Question:
I have this result for my accelerometer , I would like to convert this to cm. what conversion would I have to do?
(.h)
'''
#import <UIKit/UIKit.h>
@interface ViewController : UIViewController<UIAccelerometerDelegate>
{
IBOutlet UILabel *xlabel;
IBOutlet UILabel *ylabel;
IBOutlet UILabel *zlabel;
}
@end
'''
(.m)
'''
#import "ViewController.h"
@interface ViewController ()
@end
@implementation ViewController
- (void)viewDidLoad
{
[super viewDidLoad];
[[UIAccelerometer sharedAccelerometer]setDelegate:self];
//Do any additional setup after loading the view,typically from a nib
}
- (void)didReceiveMemoryWarning
{
[super didReceiveMemoryWarning];
// Dispose of any resources that can be recreated.
}
- (void)accelerometer:(UIAccelerometer *)accelerometer didAccelerate:
(UIAcceleration *)acceleration{
[xlabel setText:[NSString stringWithFormat:@"%f",acceleration.x]];
[ylabel setText:[NSString stringWithFormat:@"%f",acceleration.y]];
[zlabel setText:[NSString stringWithFormat:@"%f",acceleration.z]];
}
@end
'''
Is it possible to find the distance by using accelerometer?
Thanks for answers, thanks for people who took the time to help.
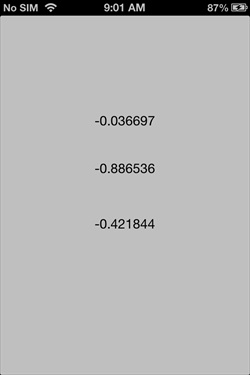
Answer: It is more like a physical question :)
There are two situations:
1.The iPhone device did not have any while moving in 3D.
2.The iPhone is falt on the table.
Considering your y-value, I guess what you want it's more fit to the first situation.
To calculate the displacement in a line, you can use the formula below.

While - the velocity of iPhone at the beginning point,
- the acceleration in your direction (assume is uniform acceleration)
Well, If you acclerate from motionless, = 0, Then it became:
'distance = 1/2 * acceleration * time * time.'
And the UIAcceleration definition:
'UIAcceleration' -
> This type is used to store acceleration values, which are specified as g-force values, where the value 1.0 corresponds to the normal acceleration caused by gravity at the Earth's surface.
'timeStamp' -
> This value indicates the time relative to the device CPU time base register. Compare acceleration event timestamps to determine the elapsed time between them. Do not use a timestamp to determine the exact time at which an event occurred.
So with the 'x', 'y', 'z' and 'timeStamp' property in <URL>,
You can figure out the displacement of each single direction. To calculate the whole displacement in space:

<URL>
## This is just a method how to calculate it under a number of assumptions, howerver, your question is not clear about the time, it can't work out in this condition you had provided so far.